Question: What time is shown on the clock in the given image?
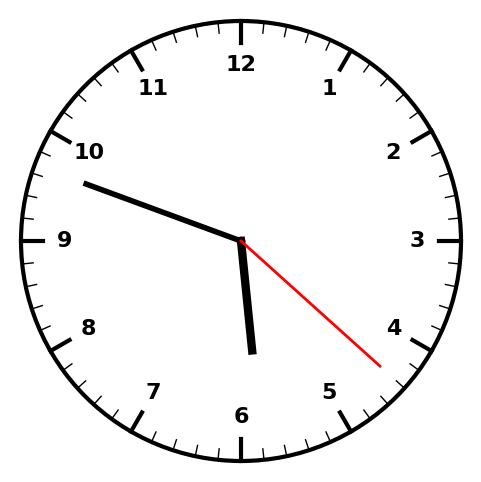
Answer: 05:48:22